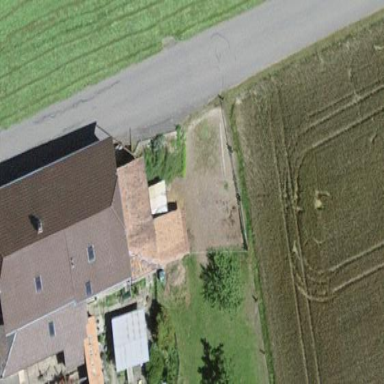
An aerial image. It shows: Farm building.